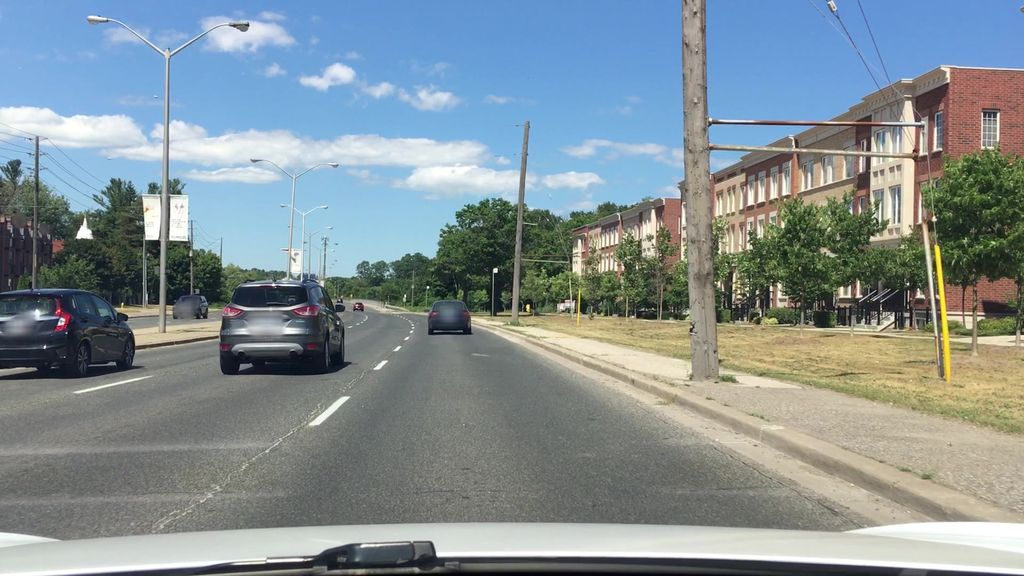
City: toronto